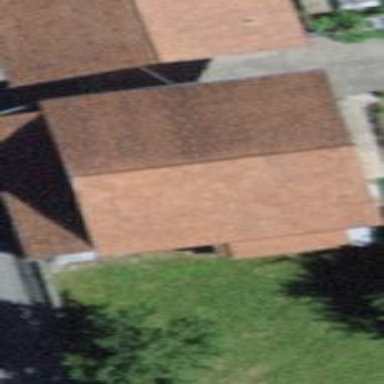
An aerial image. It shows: Barn.